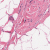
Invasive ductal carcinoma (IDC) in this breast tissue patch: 0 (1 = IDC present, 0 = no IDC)